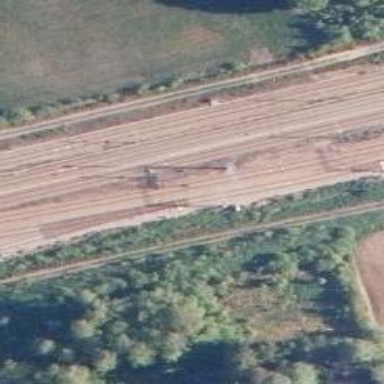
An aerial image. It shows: Siding railway line with electrified contact line for the trains.